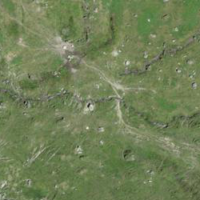
EUNIS habitat code: 26
Species observed at this site:
Silene acaulis